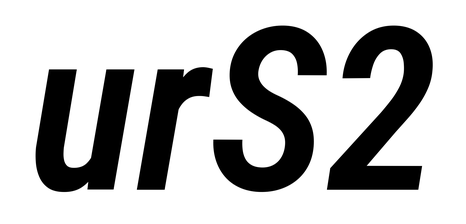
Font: Roboto-Italic_Condensed_SemiBold_Italic